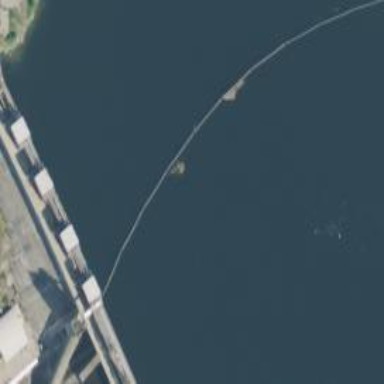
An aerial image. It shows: Floating barrier on the waterway.